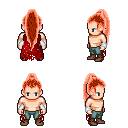
a pixel art fantasy rpg character, male body template, human, light skin, red tattered cape, teal pants, red extra-long topknot hairstyle, white cloth bracers, brown shoes, four views (front, back, left, right), 2x2 character sprite sheet, small pixel art, hard edges, no anti-aliasing